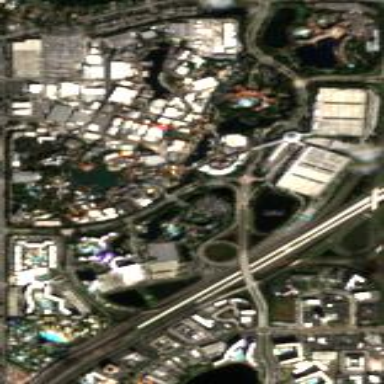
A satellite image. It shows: Theme park resort perfect for leisure and tourism.